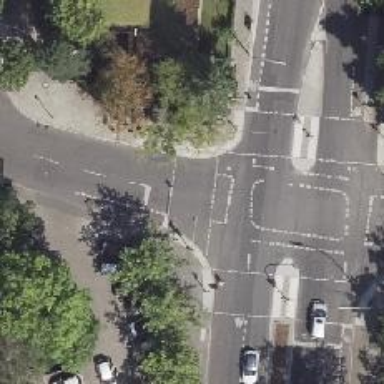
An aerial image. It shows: Road crossing with traffic signals.